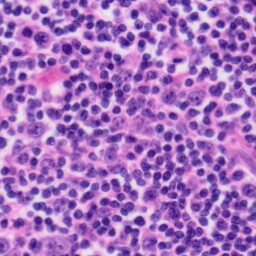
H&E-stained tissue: Tonsil